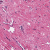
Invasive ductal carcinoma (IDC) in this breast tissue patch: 0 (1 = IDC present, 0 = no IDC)